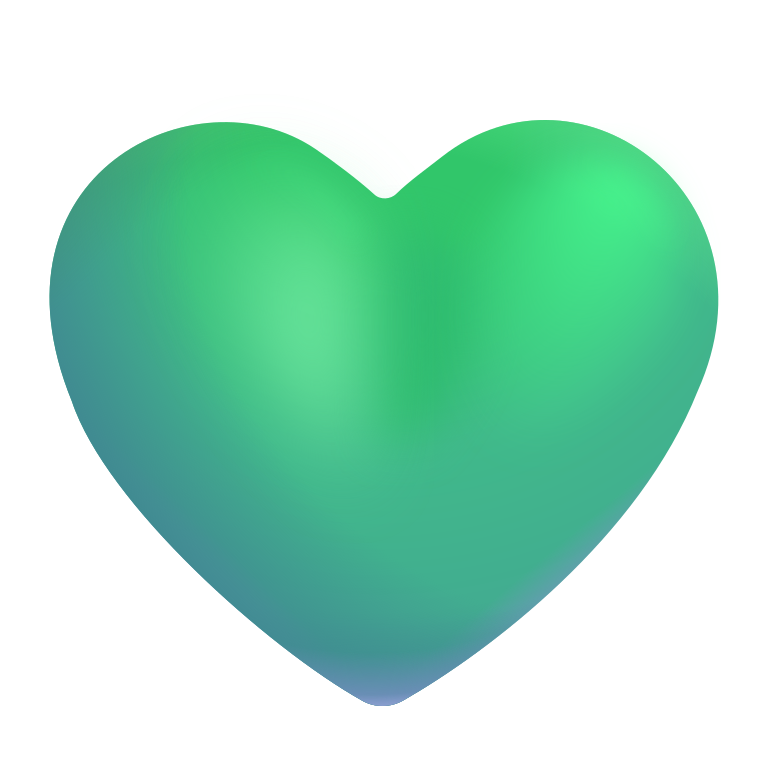
green heart color